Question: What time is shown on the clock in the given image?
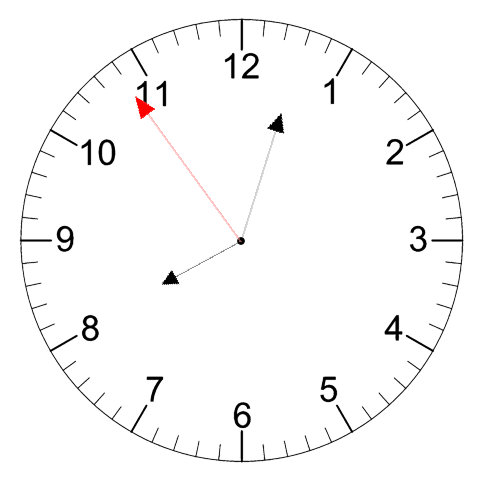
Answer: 08:02:54